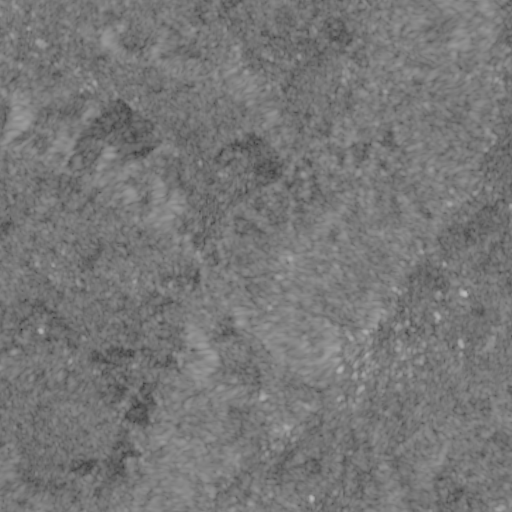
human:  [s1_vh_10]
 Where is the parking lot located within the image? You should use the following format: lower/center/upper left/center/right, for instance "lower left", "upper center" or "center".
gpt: The parking lot is located in the lower right of the image.
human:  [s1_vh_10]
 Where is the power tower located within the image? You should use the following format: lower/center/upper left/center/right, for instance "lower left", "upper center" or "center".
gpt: The power tower is located in the lower left of the image.
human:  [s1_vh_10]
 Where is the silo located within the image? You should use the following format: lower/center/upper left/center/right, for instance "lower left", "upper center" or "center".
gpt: The silo is located in the upper left of the image.
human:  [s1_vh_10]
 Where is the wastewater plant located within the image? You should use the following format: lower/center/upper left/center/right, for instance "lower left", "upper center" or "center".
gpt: The wastewater plant is located in the center of the image.
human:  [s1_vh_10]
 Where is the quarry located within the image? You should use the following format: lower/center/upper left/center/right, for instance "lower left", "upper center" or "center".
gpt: There is no quarry in the image.

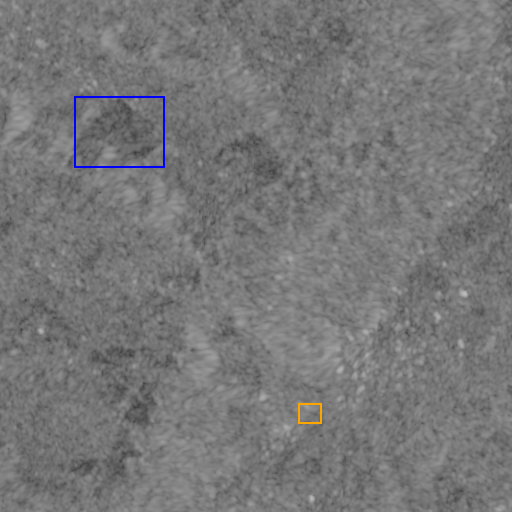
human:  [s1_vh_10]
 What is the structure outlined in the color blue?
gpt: The structure outlined in blue is a crop field.
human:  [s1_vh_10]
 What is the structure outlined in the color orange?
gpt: The structure outlined in orange is a park.
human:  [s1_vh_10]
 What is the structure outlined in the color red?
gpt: There is no red outline.